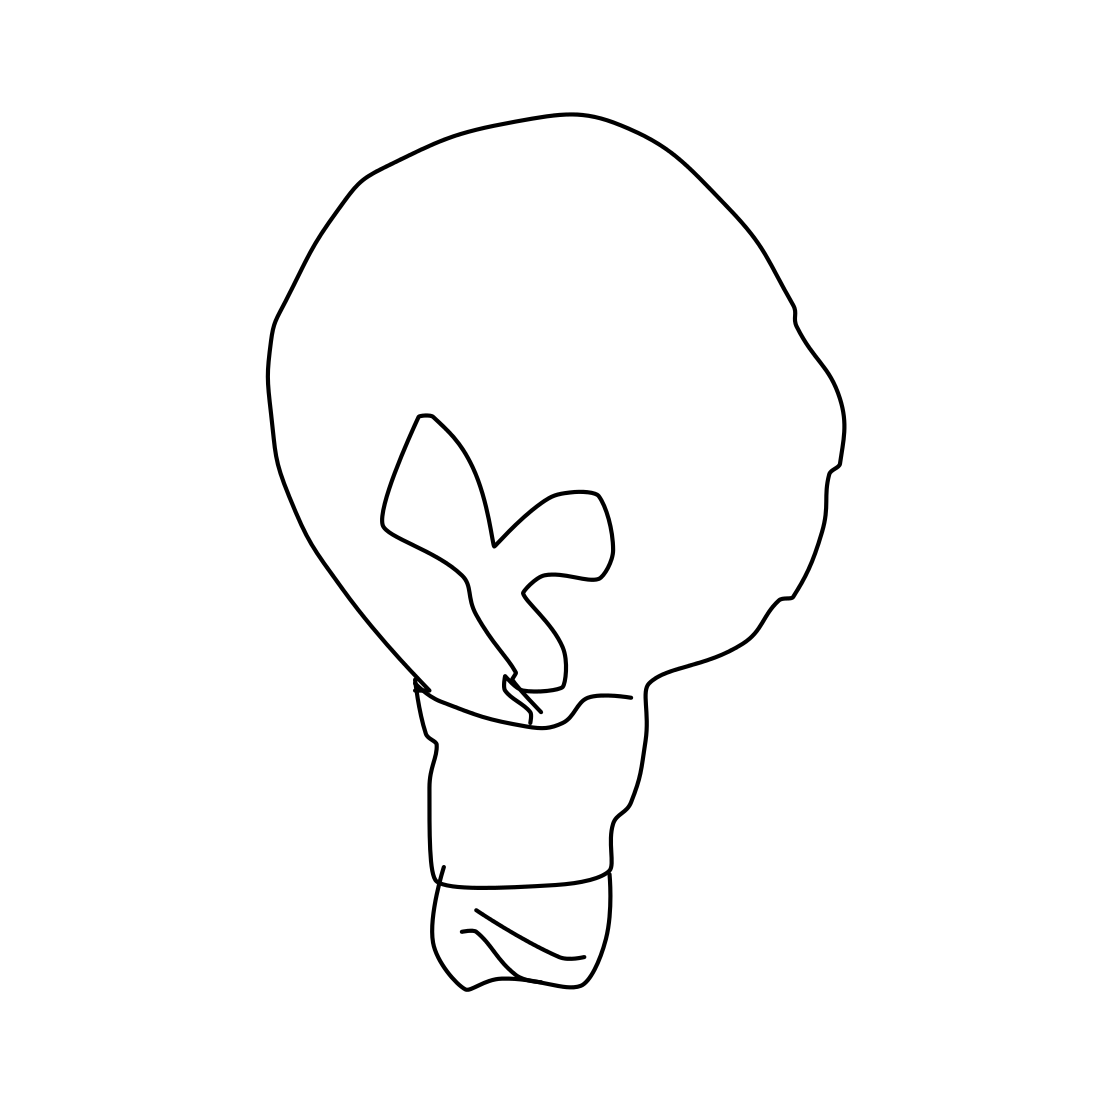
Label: lightbulb